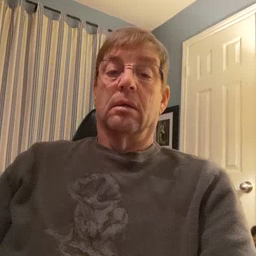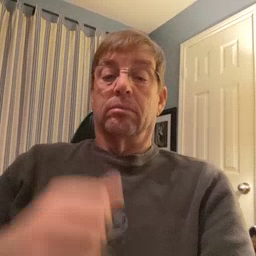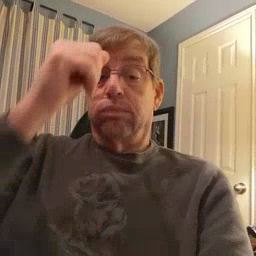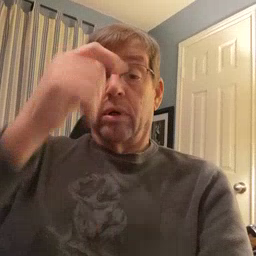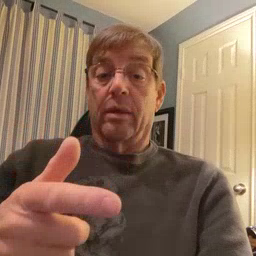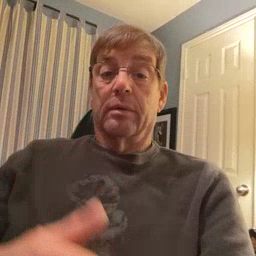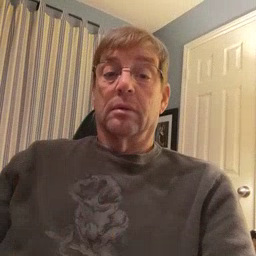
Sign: brother